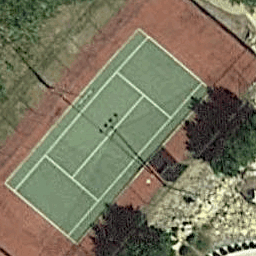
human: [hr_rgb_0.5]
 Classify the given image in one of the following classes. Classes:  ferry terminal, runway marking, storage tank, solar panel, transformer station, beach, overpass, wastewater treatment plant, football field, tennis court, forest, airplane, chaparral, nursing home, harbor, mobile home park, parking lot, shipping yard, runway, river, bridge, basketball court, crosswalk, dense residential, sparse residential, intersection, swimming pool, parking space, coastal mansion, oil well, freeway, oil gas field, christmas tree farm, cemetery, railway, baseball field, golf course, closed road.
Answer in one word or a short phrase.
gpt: tennis court